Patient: sex M, age 52
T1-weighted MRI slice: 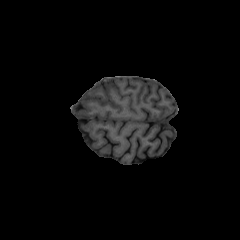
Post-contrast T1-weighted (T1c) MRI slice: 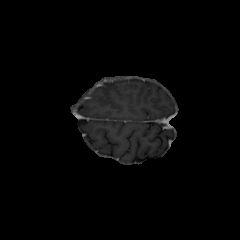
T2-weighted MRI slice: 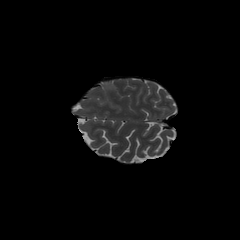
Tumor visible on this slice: yes
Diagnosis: Glioblastoma, IDH-wildtype
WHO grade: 4